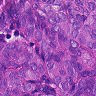
Metastatic tissue present: yes